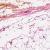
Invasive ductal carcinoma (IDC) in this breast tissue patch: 0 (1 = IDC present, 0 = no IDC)